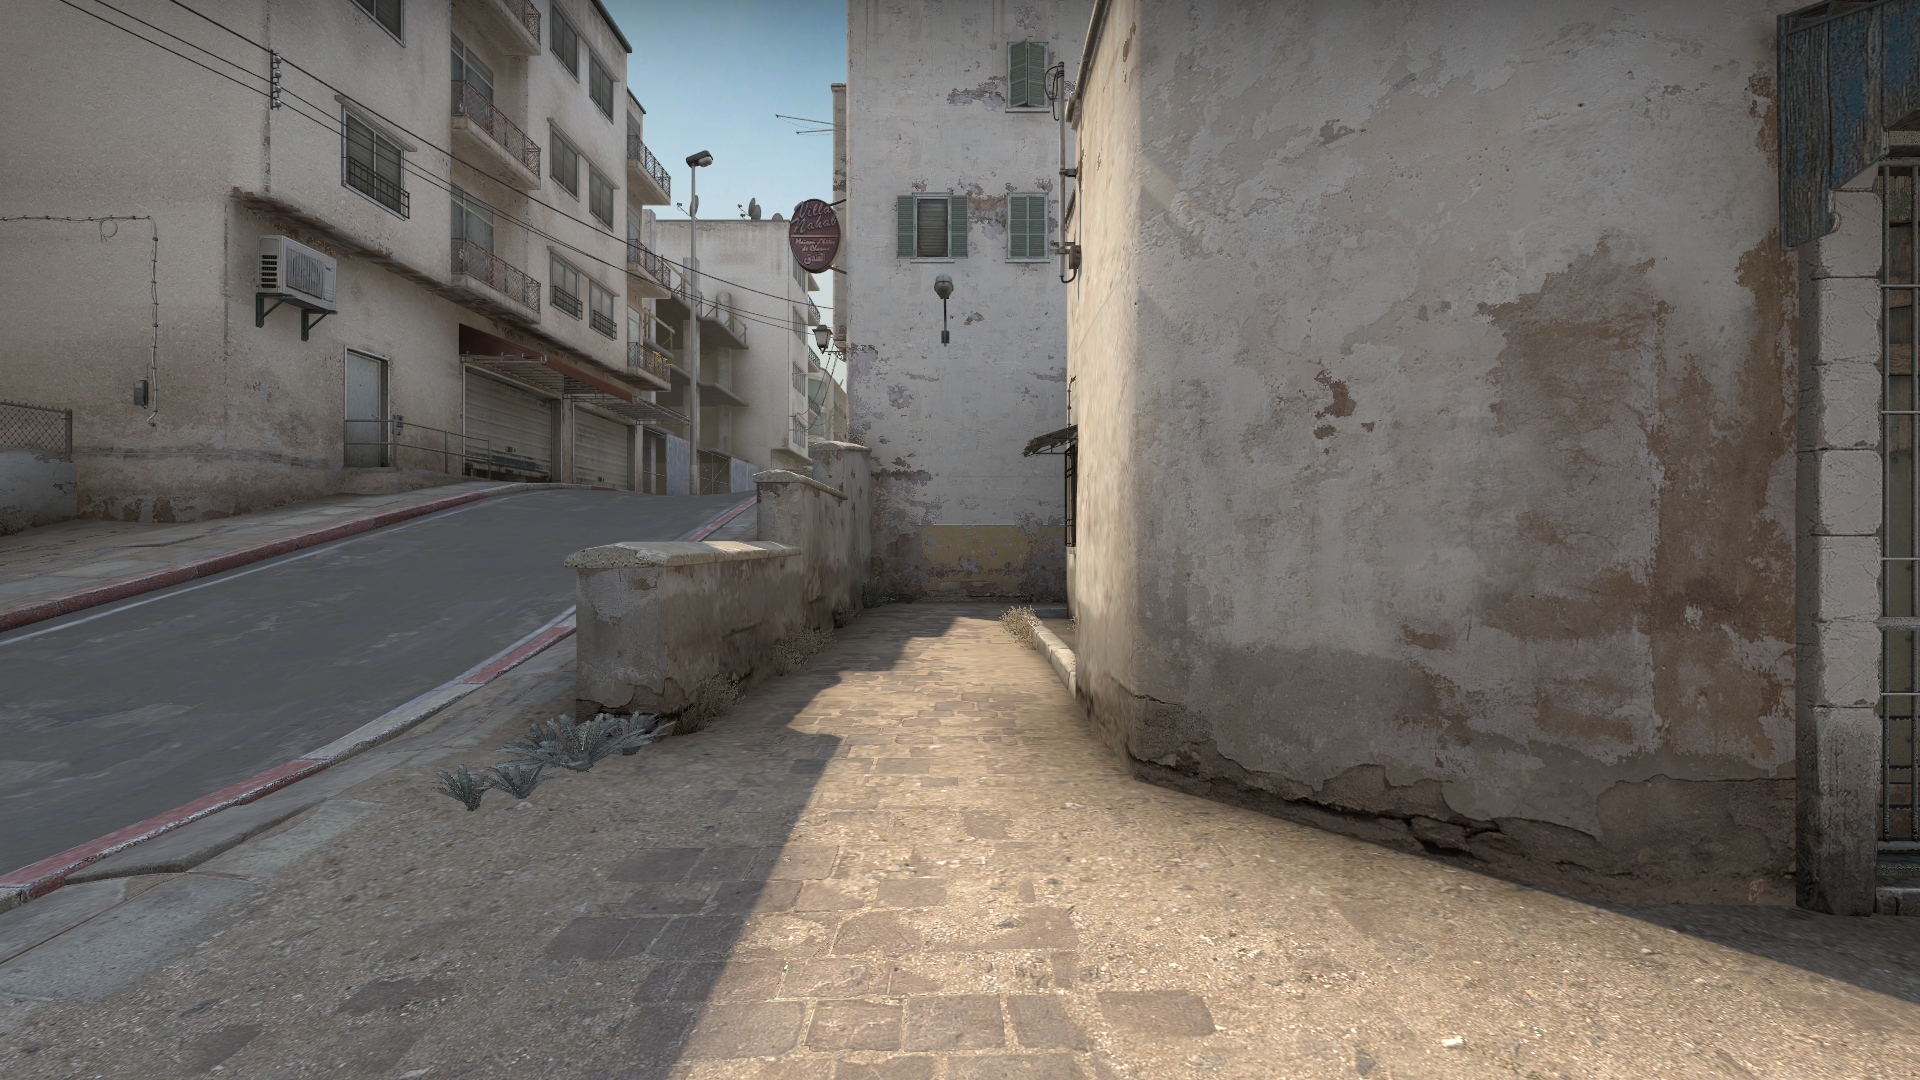
Map: de_dust2